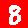
Digit: 8